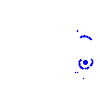
Particle: pion